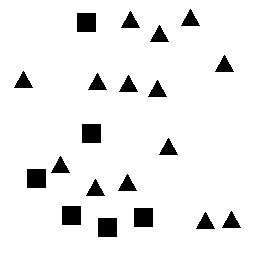
Squares: 6
Triangles: 14
Stars: 0
Total shapes: 20